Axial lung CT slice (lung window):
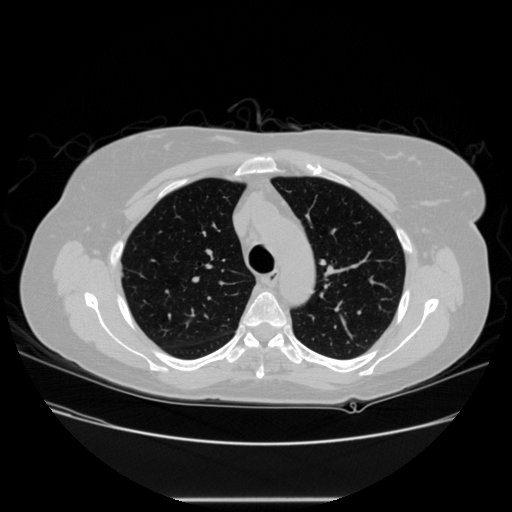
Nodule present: no